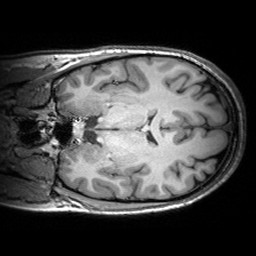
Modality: T1w
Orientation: coronal
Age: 27
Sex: female
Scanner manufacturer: siemens
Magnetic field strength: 3 T
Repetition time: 2.53 s
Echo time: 0.00299 s